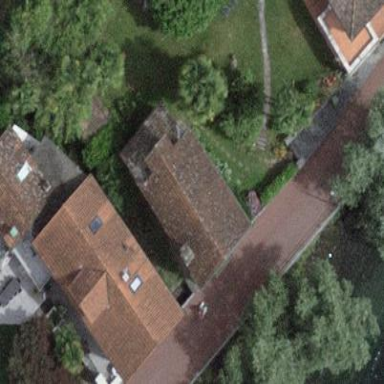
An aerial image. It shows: Gabled building with brown roof oriented along its facade.